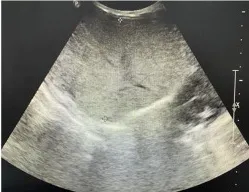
Clinical features and genetic sequencing data of the patient. (C) Contrast-enhanced CT scan of abdomen shows a significantly enlarged liver with fatty change.
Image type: radiology (ultrasound)